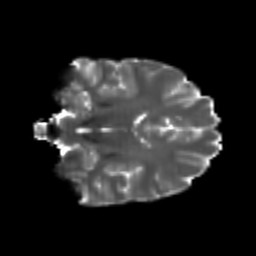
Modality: T2w
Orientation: coronal
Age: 18
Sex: male
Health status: healthy
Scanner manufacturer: philips
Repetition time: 7.389 s
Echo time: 0.08599 s